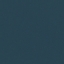
Label: SeaLake